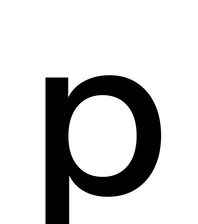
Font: InstrumentSans_Medium